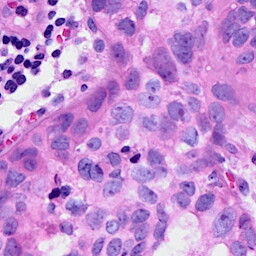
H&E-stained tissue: Breast